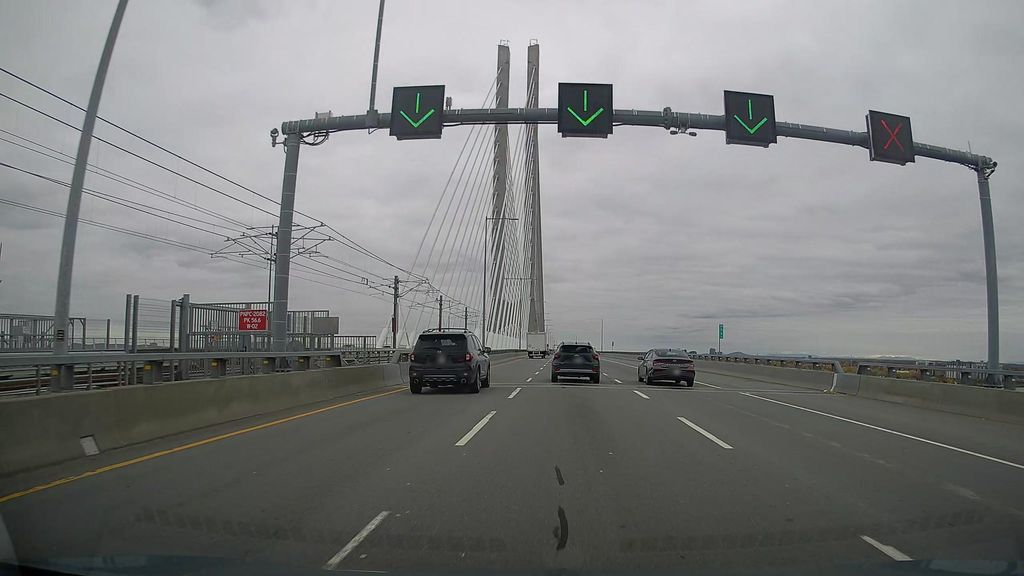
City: montreal